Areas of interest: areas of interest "Fei Yue Badminton Hall"
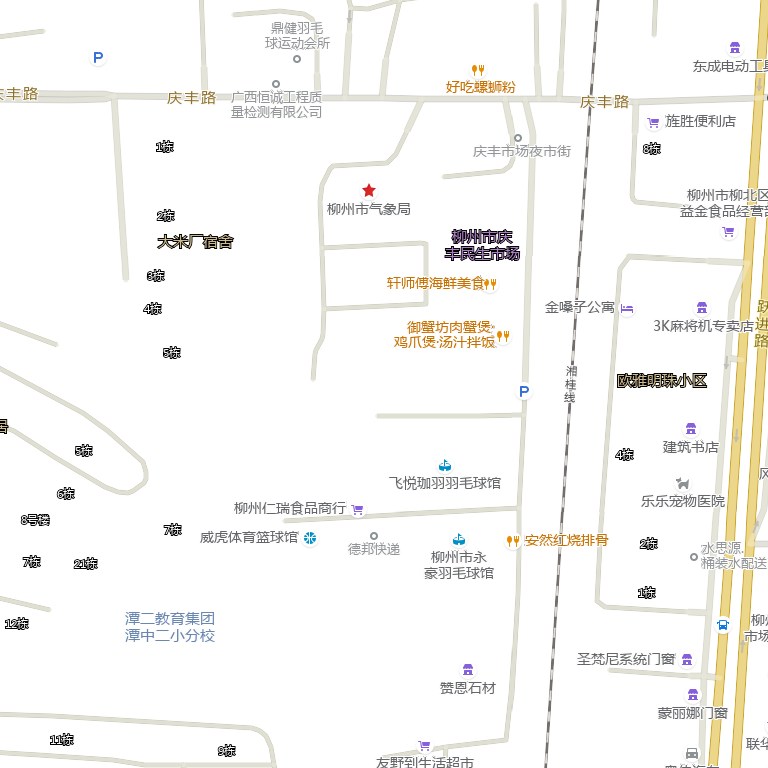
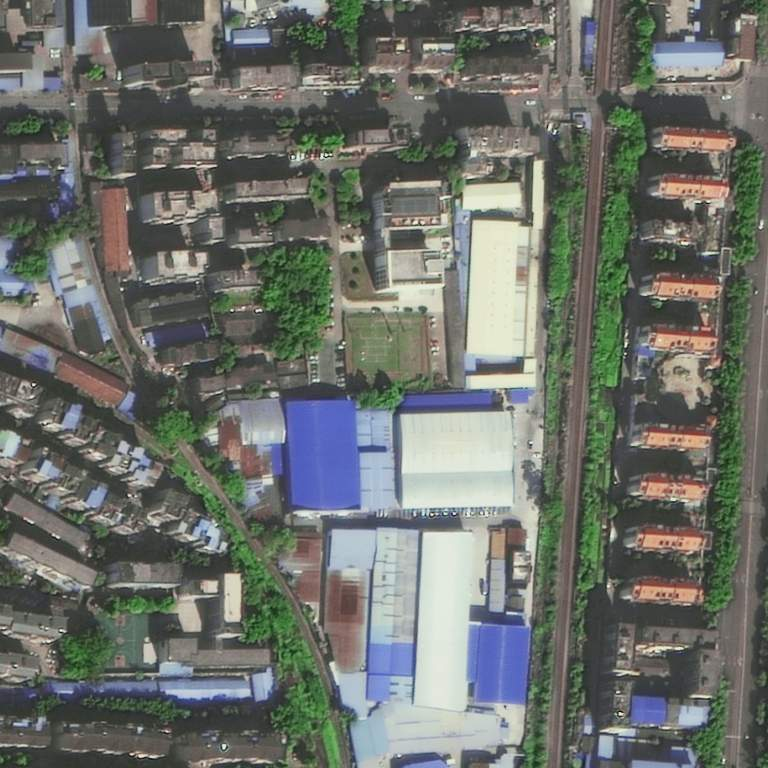